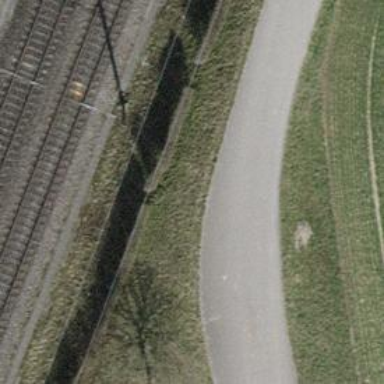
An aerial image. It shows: Asphalt track with grade 1 tracktype.